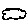
Label: cloud